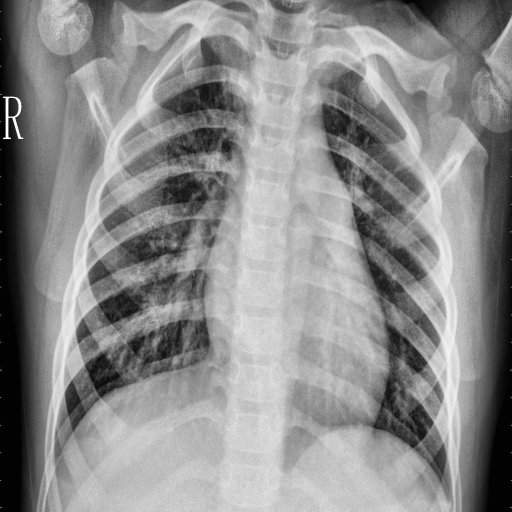
Finding: PNEUMONIA